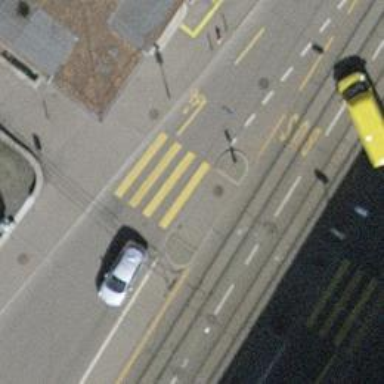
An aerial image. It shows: Kerb serving as barrier.